Question: So I have my web service which is a WCF and it supports JSON.
When i enter this url <URL> in my browser it returns {"GetPersonResult":{"FirstName":"John","LastName":"Doe"}}
Now I have the following jquery:
'''
function CallService() {
$.ajax({
url: "../HelloWorldWebService/HelloWorld.svc/getperson",
type: "GET",
dataType: "json",
processdata: true,
contentType: "application/json; charset=utf-8",
success: function (msg) {
alert('success');
},
error: function (xhr, status, error) {
alert(xhr.responseText);
}
});
}
$(document).ready(function () { CallService(); });
'''
it shoes the success pop-up ...
how can I show the content of the msg in my pop-up?
I tried alert(msg) but it shows [object Object] ???
EDIT: This is what i get when using Firebug with console.log(msg)

So how do I access the FirstName to display it in the alert?
EDIT:
So finally found out how the syntax works. So to get the firstname I had to do
alert(msg.GetPersonResult.FirstName);
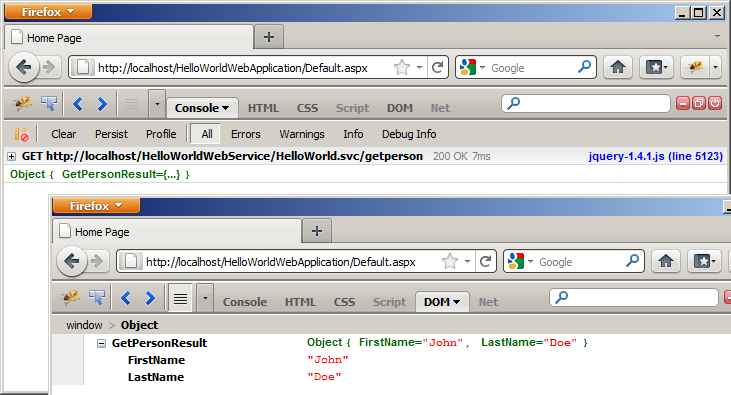
Answer: Try logging it to the console, so you can see the properties returned by the "msg" object. You can then output the data.
'''
console.log(msg);
'''
It will output your msg object, you can then access variables such as msg.data if that is what it returns.